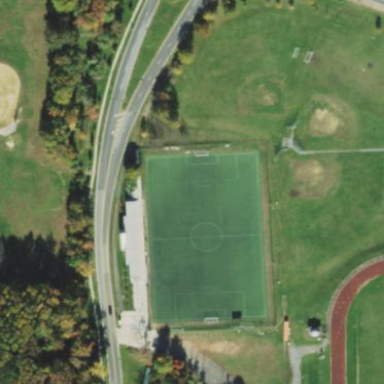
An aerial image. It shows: Soccer pitch for outdoor sports and leisure activities.